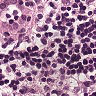
Metastatic tissue present: no